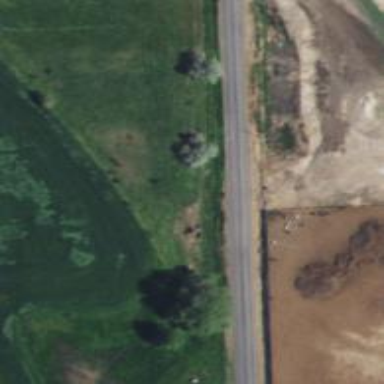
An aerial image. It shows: Tertiary road.